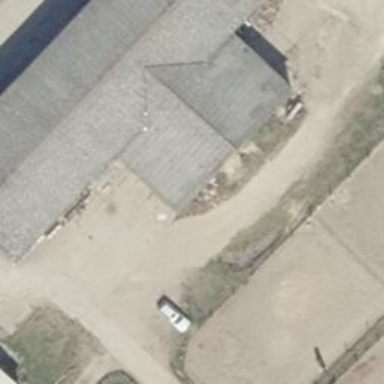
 the roof is grey in color. It extends across the building."